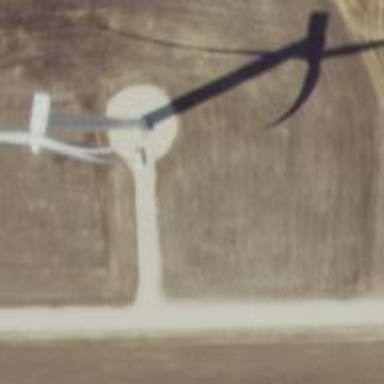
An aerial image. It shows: Wind turbine generator that utilizes wind as its source for generating electricity. It is of the horizontal axis type.